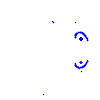
Particle: kaon